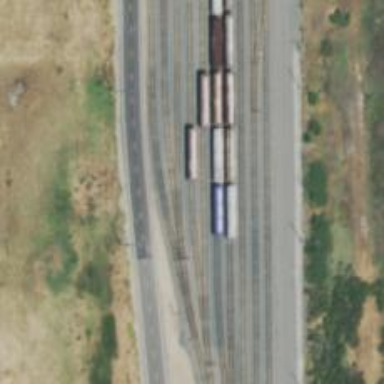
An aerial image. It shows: Rail spur service.